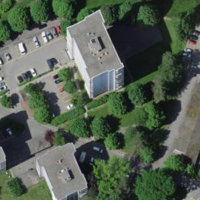
EUNIS habitat code: 54
Species observed at this site:
Vicia sepium